Question: Picture a simple table structure:
'''
Table1 Table2
---------- ----------
ID<-------| ID
Name |-->Table1ID
Name
'''
'Table1' has a few million rows (say 3.5 million for example). I issue a delete by Primary Key:
'''
DELETE FROM Table1 WHERE ID = 100;
'''
There is no row in 'Table2' that references 'Table1' with 'ID = 100', so the delete works without violating any Foreign Key constraints.
How long would you expect the delete to take? On the order of a few milliseconds? A few hundred milliseconds? A second or more? A few seconds? Etc., assuming the machine is not bogged down and readily handles the request.
Now, I have this situation where a delete like this is taking around 700ms. To me, this seems too slow. I'm curious if I'm off-base or if others agree this is too slow, and recommendations to help make it faster!
Here is the actual execution plan:

(XML Execution plan here: <URL>
The Clustered Index Delete (81%) hits the Clustered PK, a Non-Clustered Unique Index, and a Non-Clustered Non-Unique Index.
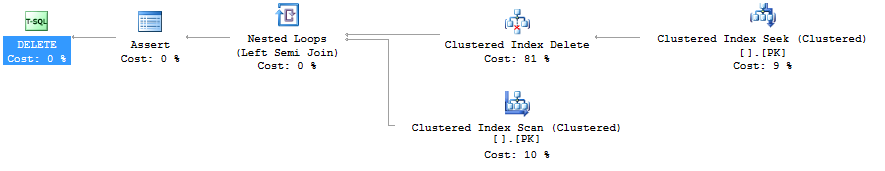
Answer: The issue is the clustered index scan to validate the foreign key.
When the delete succeeds and there are no matching records that would cause a violation then all of 'table2' needs to be scanned. This table has 1,117,190 rows so this is an expensive operation that could definitely benefit from an index.
The 10% figure shown in the execution plan is just an estimate based on certain modelling assumptions.
The entire plan is costed at '<PHONE>' with the scan on table 2 costed at '<PHONE>' and everything else accounting for the remaining '<PHONE>'. However notice that for the clustered index scan operator the Estimated CPU Cost is '1.22907' and Estimated IO Cost is '10.7142' (totaling '11.94327' not '<PHONE>').
The reason for this discrepancy is that the scan is under an anti semi join operator and the scan can stop as soon as a matching row is found. The estimated subtree cost is scaled down under the modelling assumption that this will happen after only a very small proportion of the table has been scanned.
In the case that there are no FK violations and the delete succeeds then the entire table needs to be scanned so it would be more informative to use the unscaled down figure.
If the percentages are reworked out using the '11.94327' cost for that operator that represents the full scan that happened in practice then this scan operator shows up as being 99.7% of the plan cost ('11.94327 / (11.94327 + <PHONE>)').